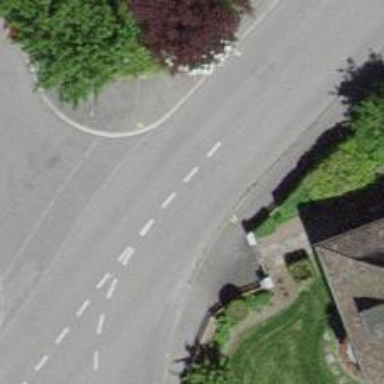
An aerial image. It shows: Unmarked crossing on the road.